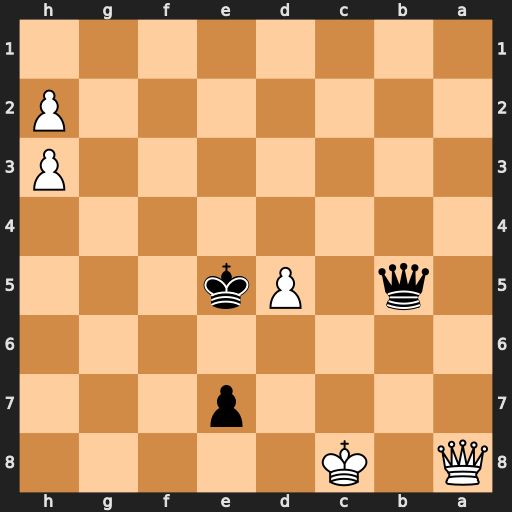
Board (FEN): Q1K5/4p3/8/1q1Pk3/8/7P/7P/8
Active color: b
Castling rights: -
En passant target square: -
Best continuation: Qe8+ Kb7 Qxa8+ Kxa8 Kxd5